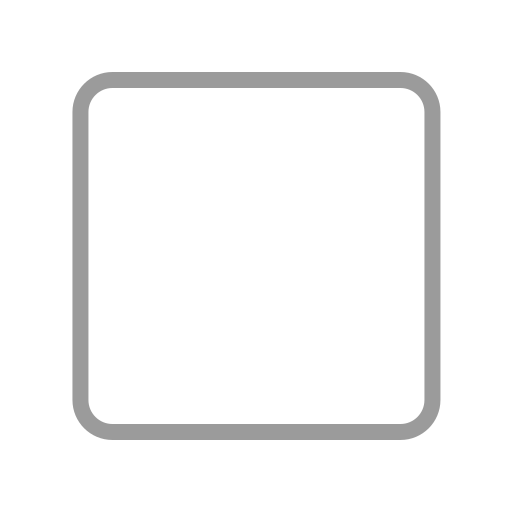
white  square flat